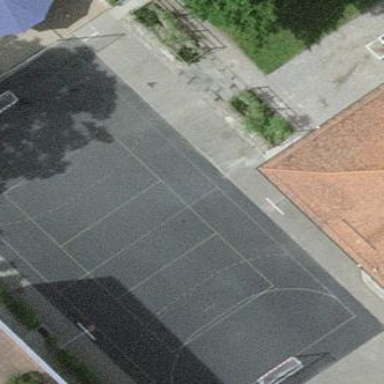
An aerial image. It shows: Paved handball pitch for leisure land sports.